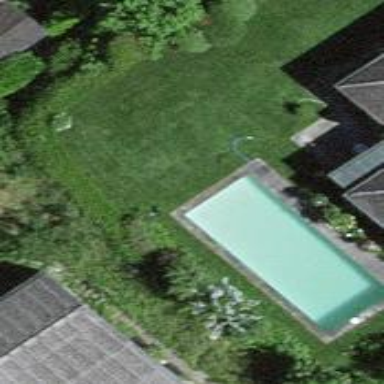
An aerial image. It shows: Swimming pool located in leisure land.